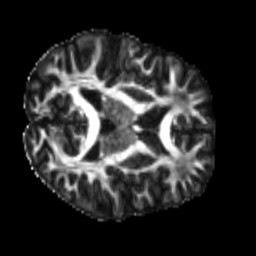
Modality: FA
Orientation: axial
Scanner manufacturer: siemens
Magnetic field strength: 3 T
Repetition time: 4 s
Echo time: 0.0594 s